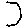
Label: hexagon